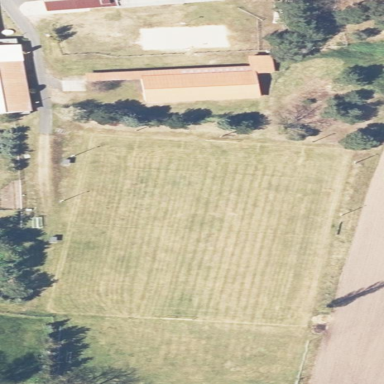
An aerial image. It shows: Pitch for leisure activities.